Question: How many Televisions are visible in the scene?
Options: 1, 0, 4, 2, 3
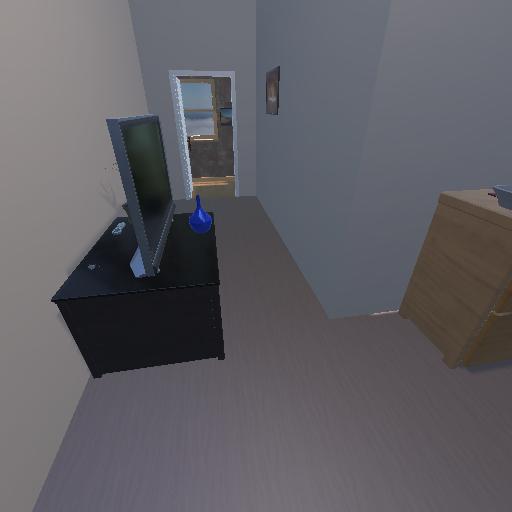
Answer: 1